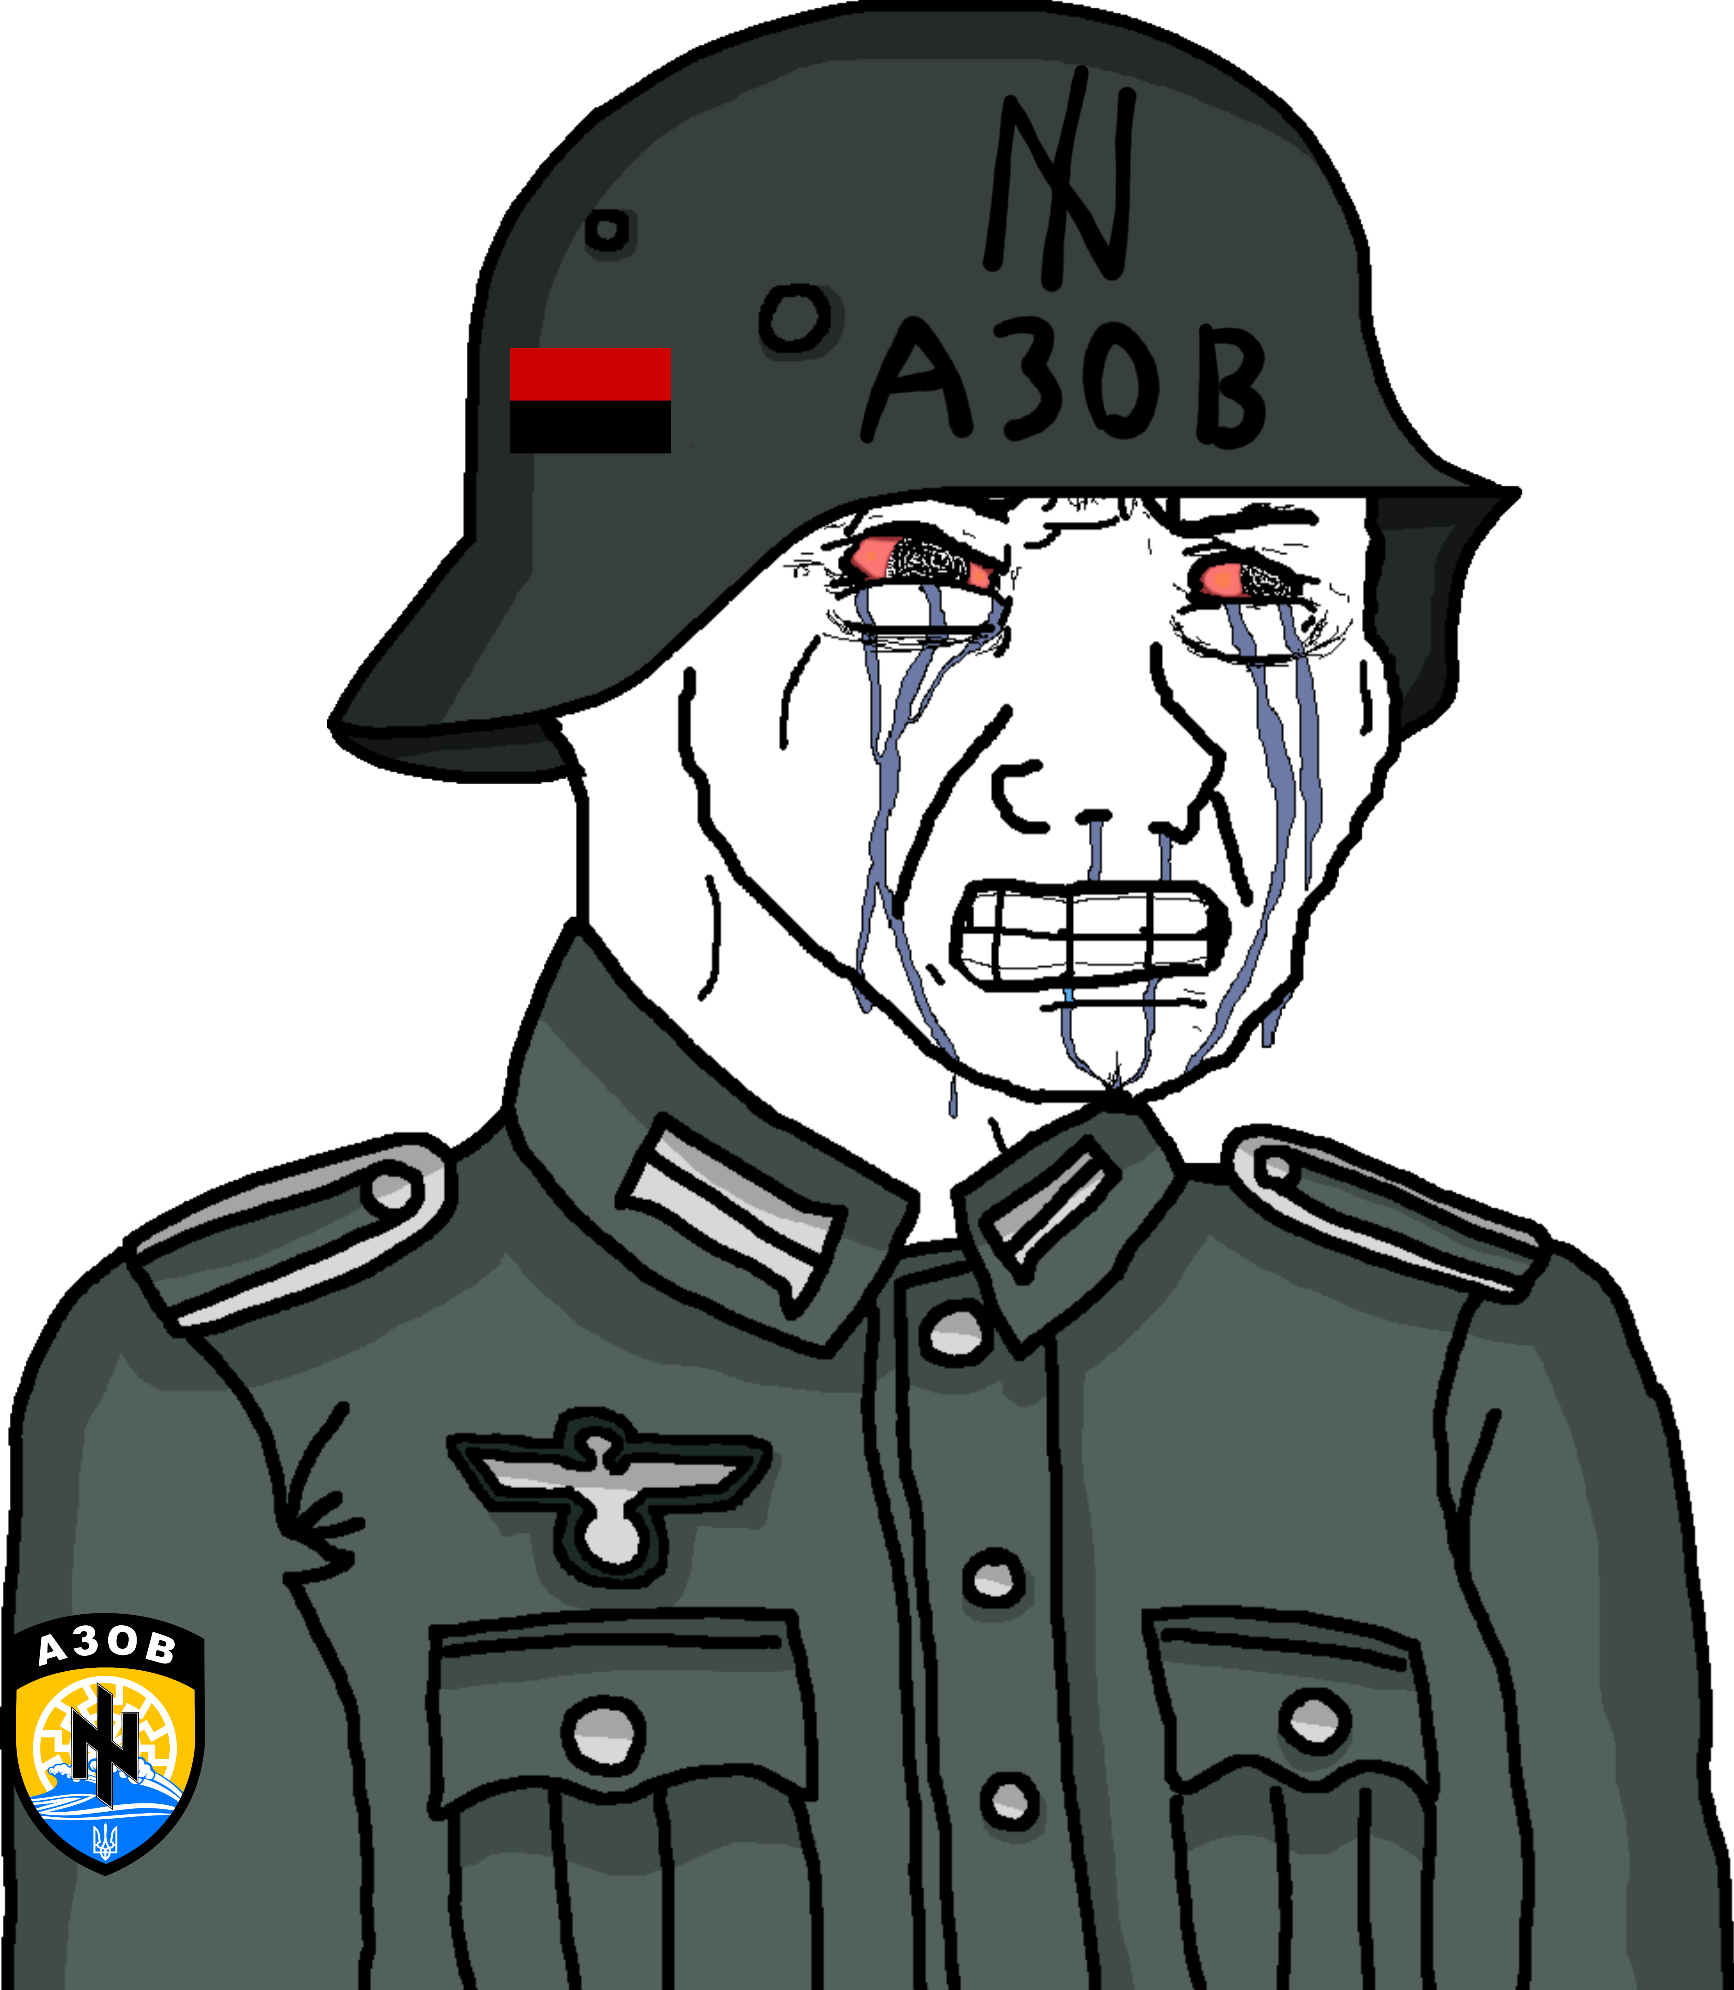
Label: 5_Crying_Wojak